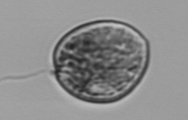
Label: Prorocentrum